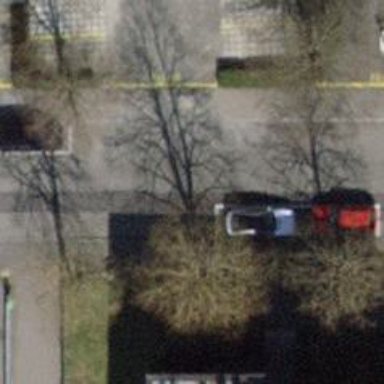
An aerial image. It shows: Avenue lined with broadleaved deciduous trees.